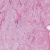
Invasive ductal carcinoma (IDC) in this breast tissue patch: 1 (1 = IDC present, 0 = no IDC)